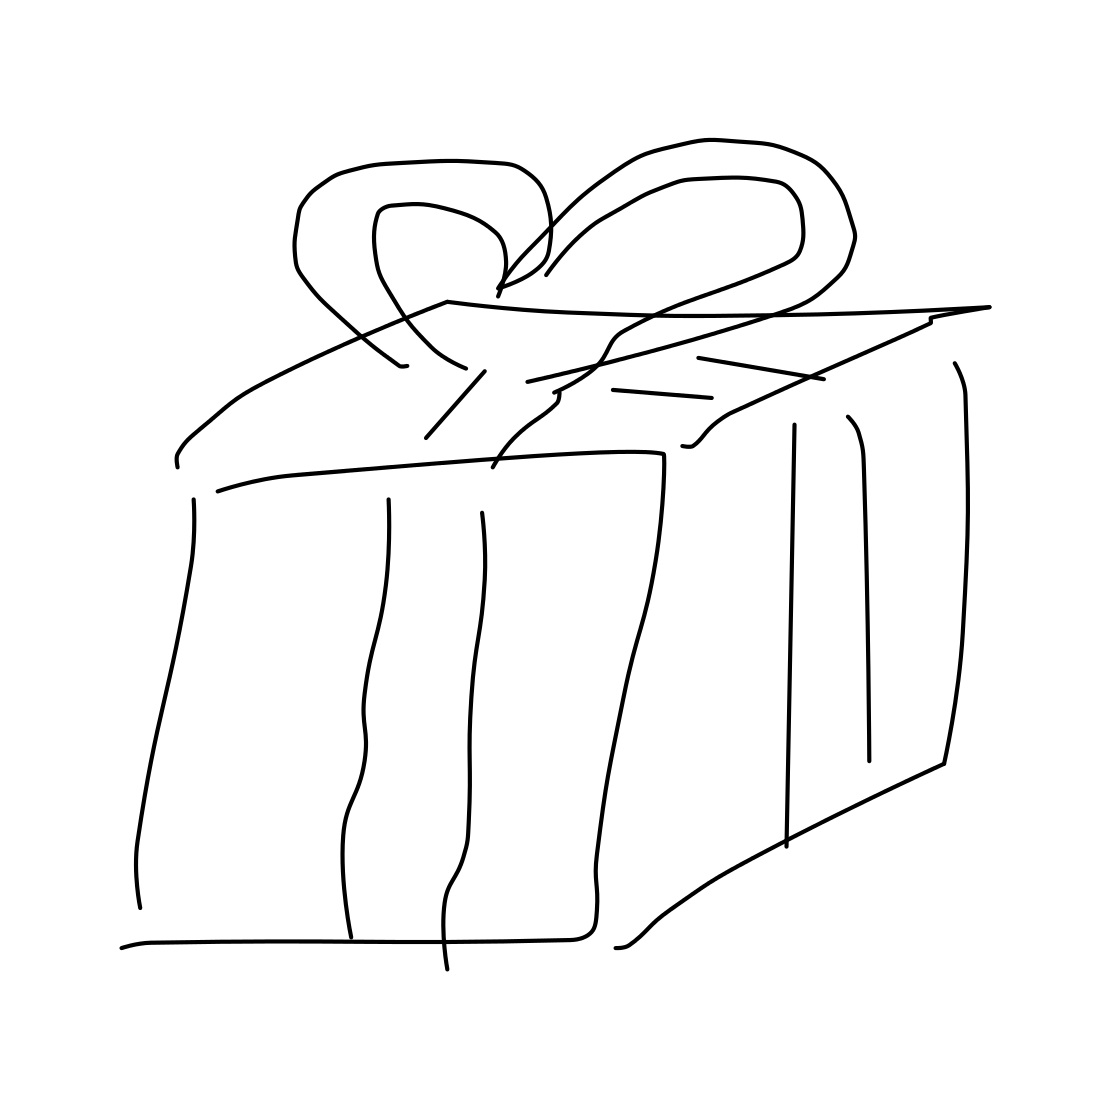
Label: present